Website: macys
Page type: cart
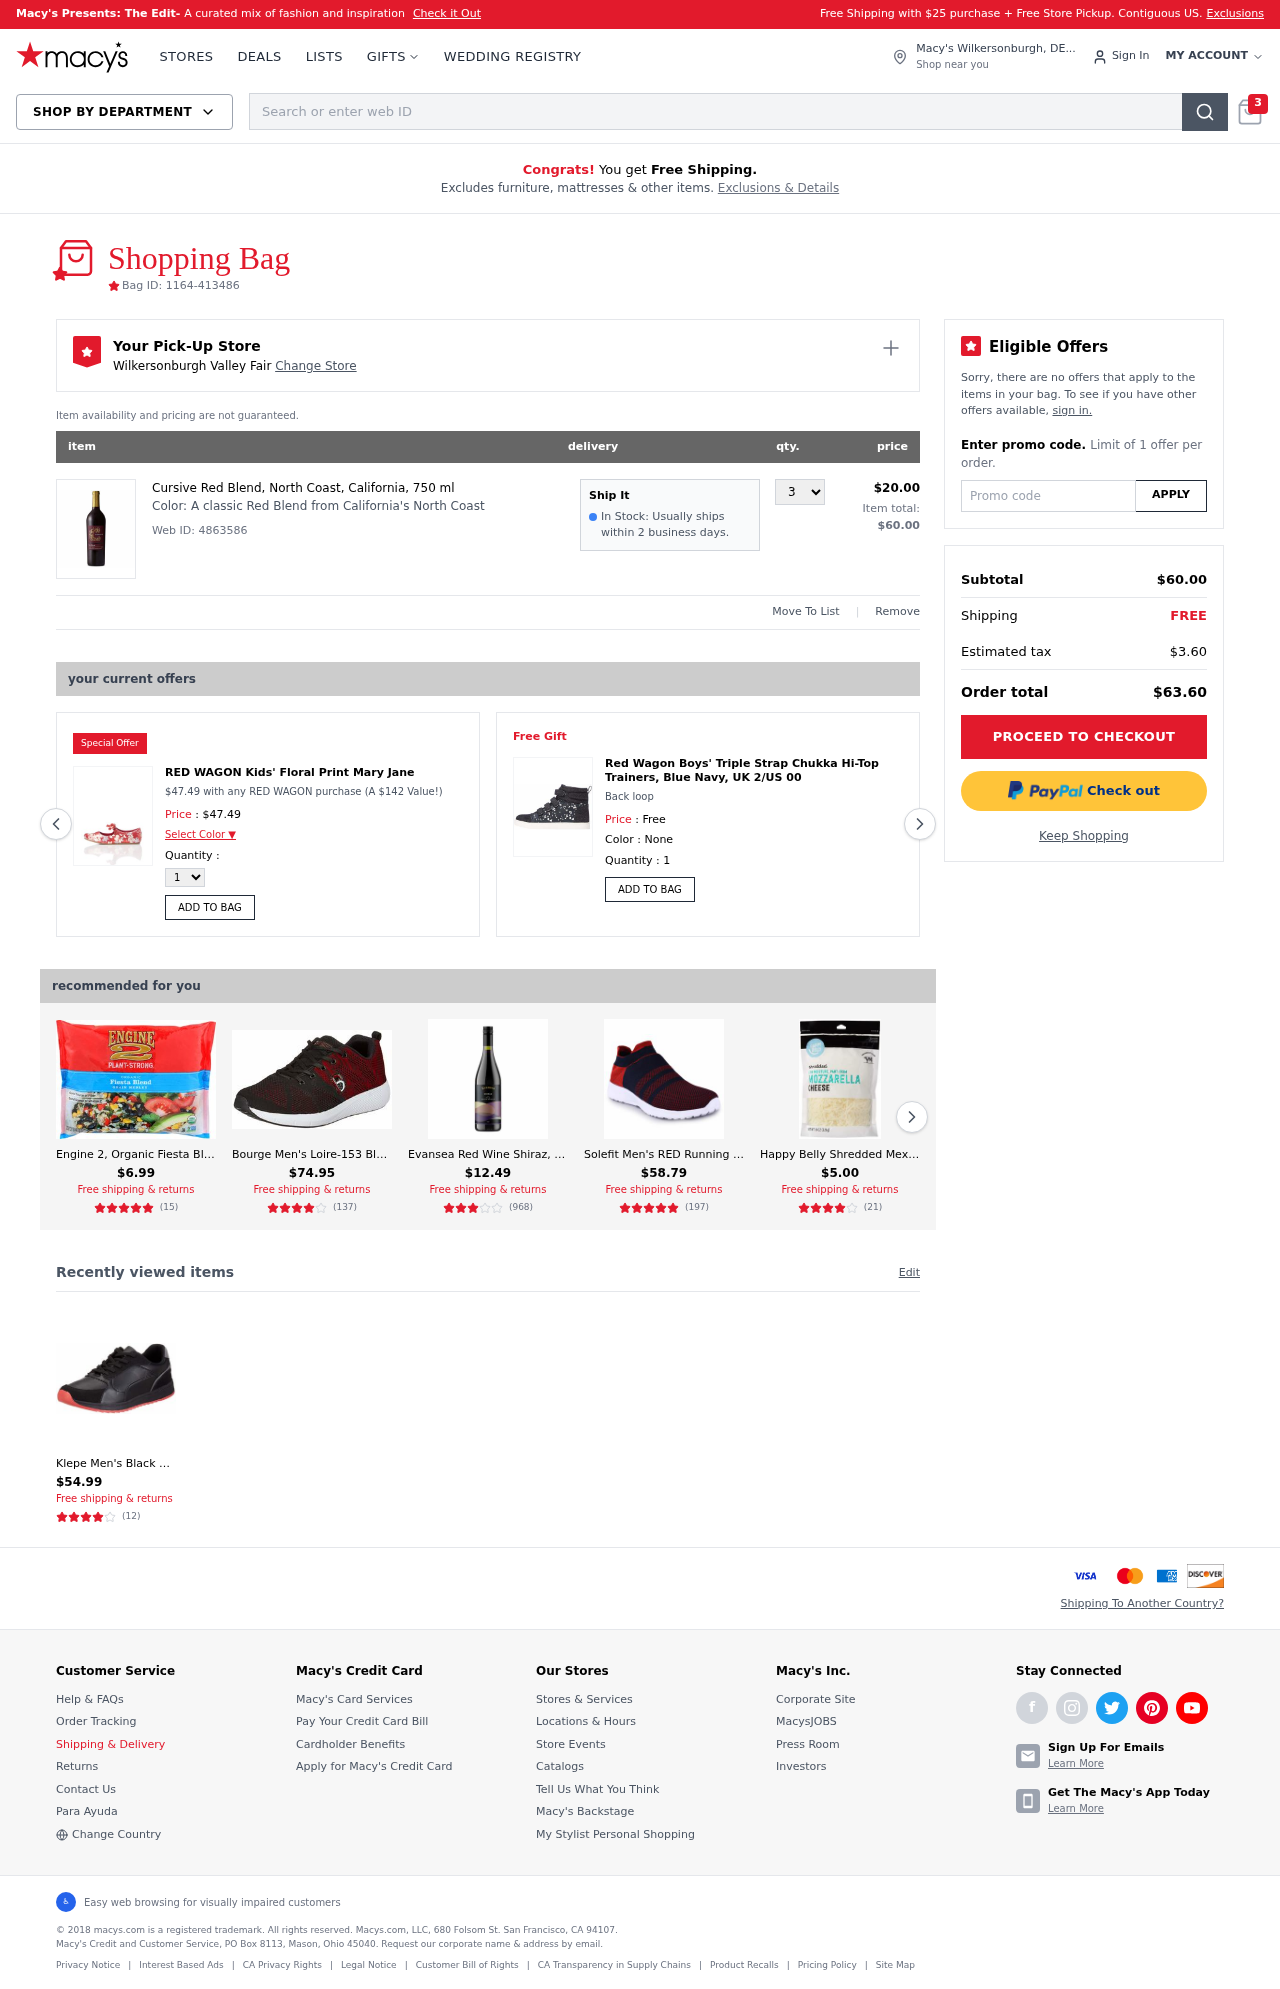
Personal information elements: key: PII_CITY
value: Wilkersonburgh Valley Fair Change Store
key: PII_CITY_STATE
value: Wilkersonburgh, DE
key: PII_PROMO_CODE
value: SUMMER89
Product elements: key: PRODUCT1_DESC
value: A classic Red Blend from California's North Coast
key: PRODUCT1_NAME
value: Cursive Red Blend, North Coast, California, 750 ml
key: PRODUCT1_PRICE
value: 20
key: PRODUCT1_QUANTITY
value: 3
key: PRODUCT2_NAME
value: RED WAGON Kids' Floral Print Mary Jane
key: PRODUCT2_PRICE
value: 47.49
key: PRODUCT3_DESC
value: Back loop
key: PRODUCT3_NAME
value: Red Wagon Boys' Triple Strap Chukka Hi-Top Trainers, Blue Navy, UK 2/US 00
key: PRODUCT4_NAME
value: Engine 2, Organic Fiesta Blend Grain Medley, 13 oz, (Frozen)
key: PRODUCT4_NUM_RATINGS
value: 15
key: PRODUCT4_PRICE
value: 6.99
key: PRODUCT4_RATING
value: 4.5
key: PRODUCT5_NAME
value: Bourge Men's Loire-153 Black and Red Running Shoes-9 UK (43 EU) (10 US) (Loire-153-09)
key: PRODUCT5_NUM_RATINGS
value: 137
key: PRODUCT5_PRICE
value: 74.95
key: PRODUCT5_RATING
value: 4.4
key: PRODUCT6_NAME
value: Evansea Red Wine Shiraz, South Africa (75cl)
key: PRODUCT6_NUM_RATINGS
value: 968
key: PRODUCT6_PRICE
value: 12.49
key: PRODUCT6_RATING
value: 3.3
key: PRODUCT7_NAME
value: Solefit Men's RED Running Shoes-9 UK (42 EU) (SLFT-1134)
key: PRODUCT7_NUM_RATINGS
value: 197
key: PRODUCT7_PRICE
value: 58.79
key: PRODUCT7_RATING
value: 4.6
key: PRODUCT8_NAME
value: Happy Belly Shredded Mexican Four Cheese Blend, 8 oz
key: PRODUCT8_NUM_RATINGS
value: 21
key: PRODUCT8_PRICE
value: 5
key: PRODUCT8_RATING
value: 4.1
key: PRODUCT9_NAME
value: Klepe Men's Black RED Double Color Running Shoes-11 UK (45 EU) (12 US) (KP841/BLKRED)
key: PRODUCT9_NUM_RATINGS
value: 12
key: PRODUCT9_PRICE
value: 54.99
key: PRODUCT9_RATING
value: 4.4
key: PRODUCT2_DESC
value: $47.49 with any RED WAGON purchase (A $142 Value!)
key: PRODUCT1_WEB_ID
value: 4863586
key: PRODUCT1_TOTAL
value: $60.00
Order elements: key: ORDER_NUM_ITEMS
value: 3
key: ORDER_ID
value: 1164-413486
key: ORDER_SUBTOTAL
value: $60.00
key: ORDER_TAX
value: $3.60
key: ORDER_TOTAL
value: $63.60
Search elements: key: HEADER_SEARCH
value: Search or enter web ID